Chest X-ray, PA view. Patient: 76 years old, sex M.
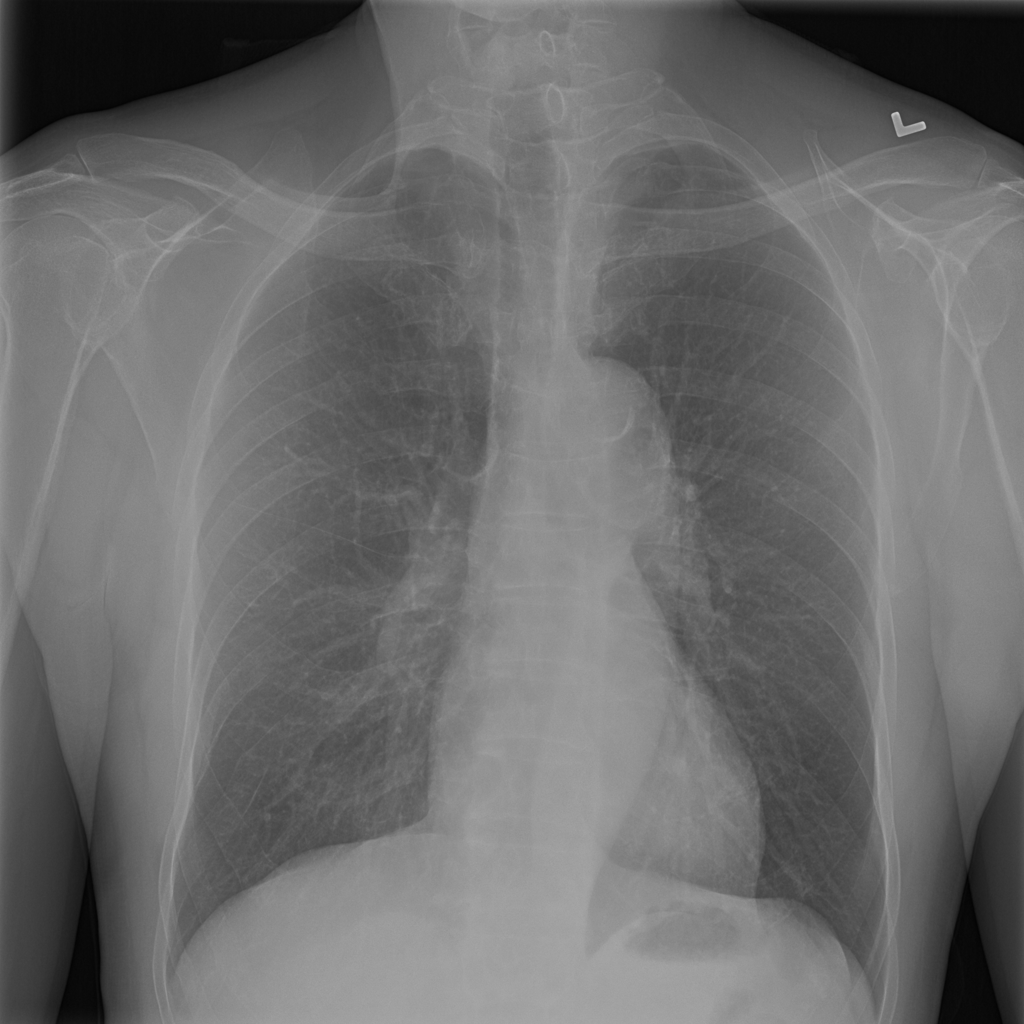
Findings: No Finding